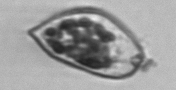
Label: Prorocentrum_micans